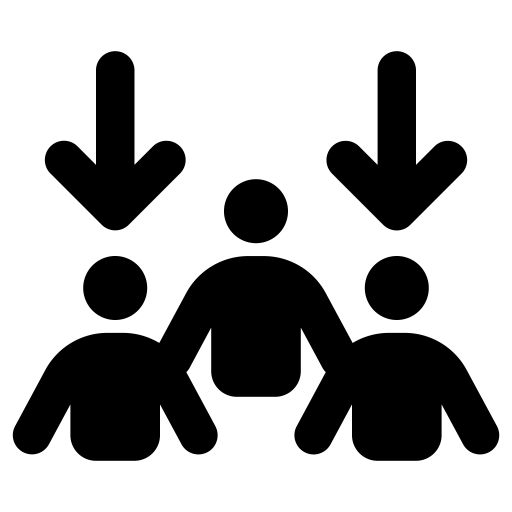
Tags: icon, FontAwesome, fa-icon, solid, arrows, down, to, people